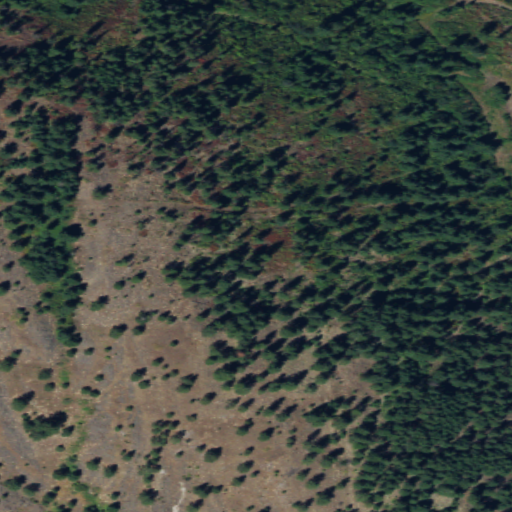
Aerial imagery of mountain in Washington named Day Mountain containing evergreen forest and shrub